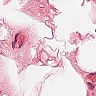
Metastatic tissue present: no